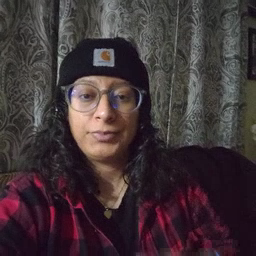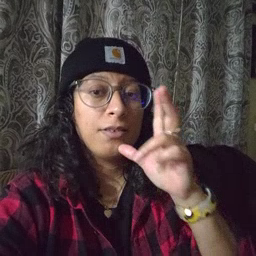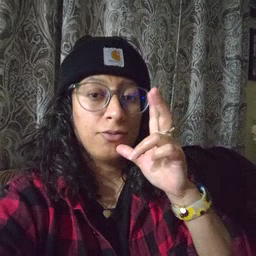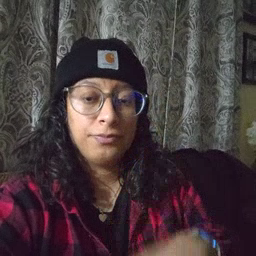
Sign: hen